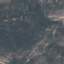
Land use / land cover: HerbaceousVegetation